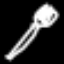
Label: fork